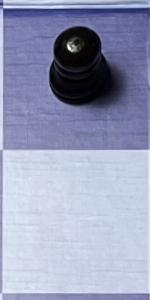
Label: Empty